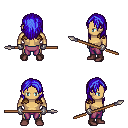
a pixel art fantasy rpg character, male body template, human, tanned skin, leather shoulder armor, magenta pants, blue long hairstyle, metal gloves, maroon shoes, spear, four views (front, back, left, right), 2x2 character sprite sheet, small pixel art, hard edges, no anti-aliasing